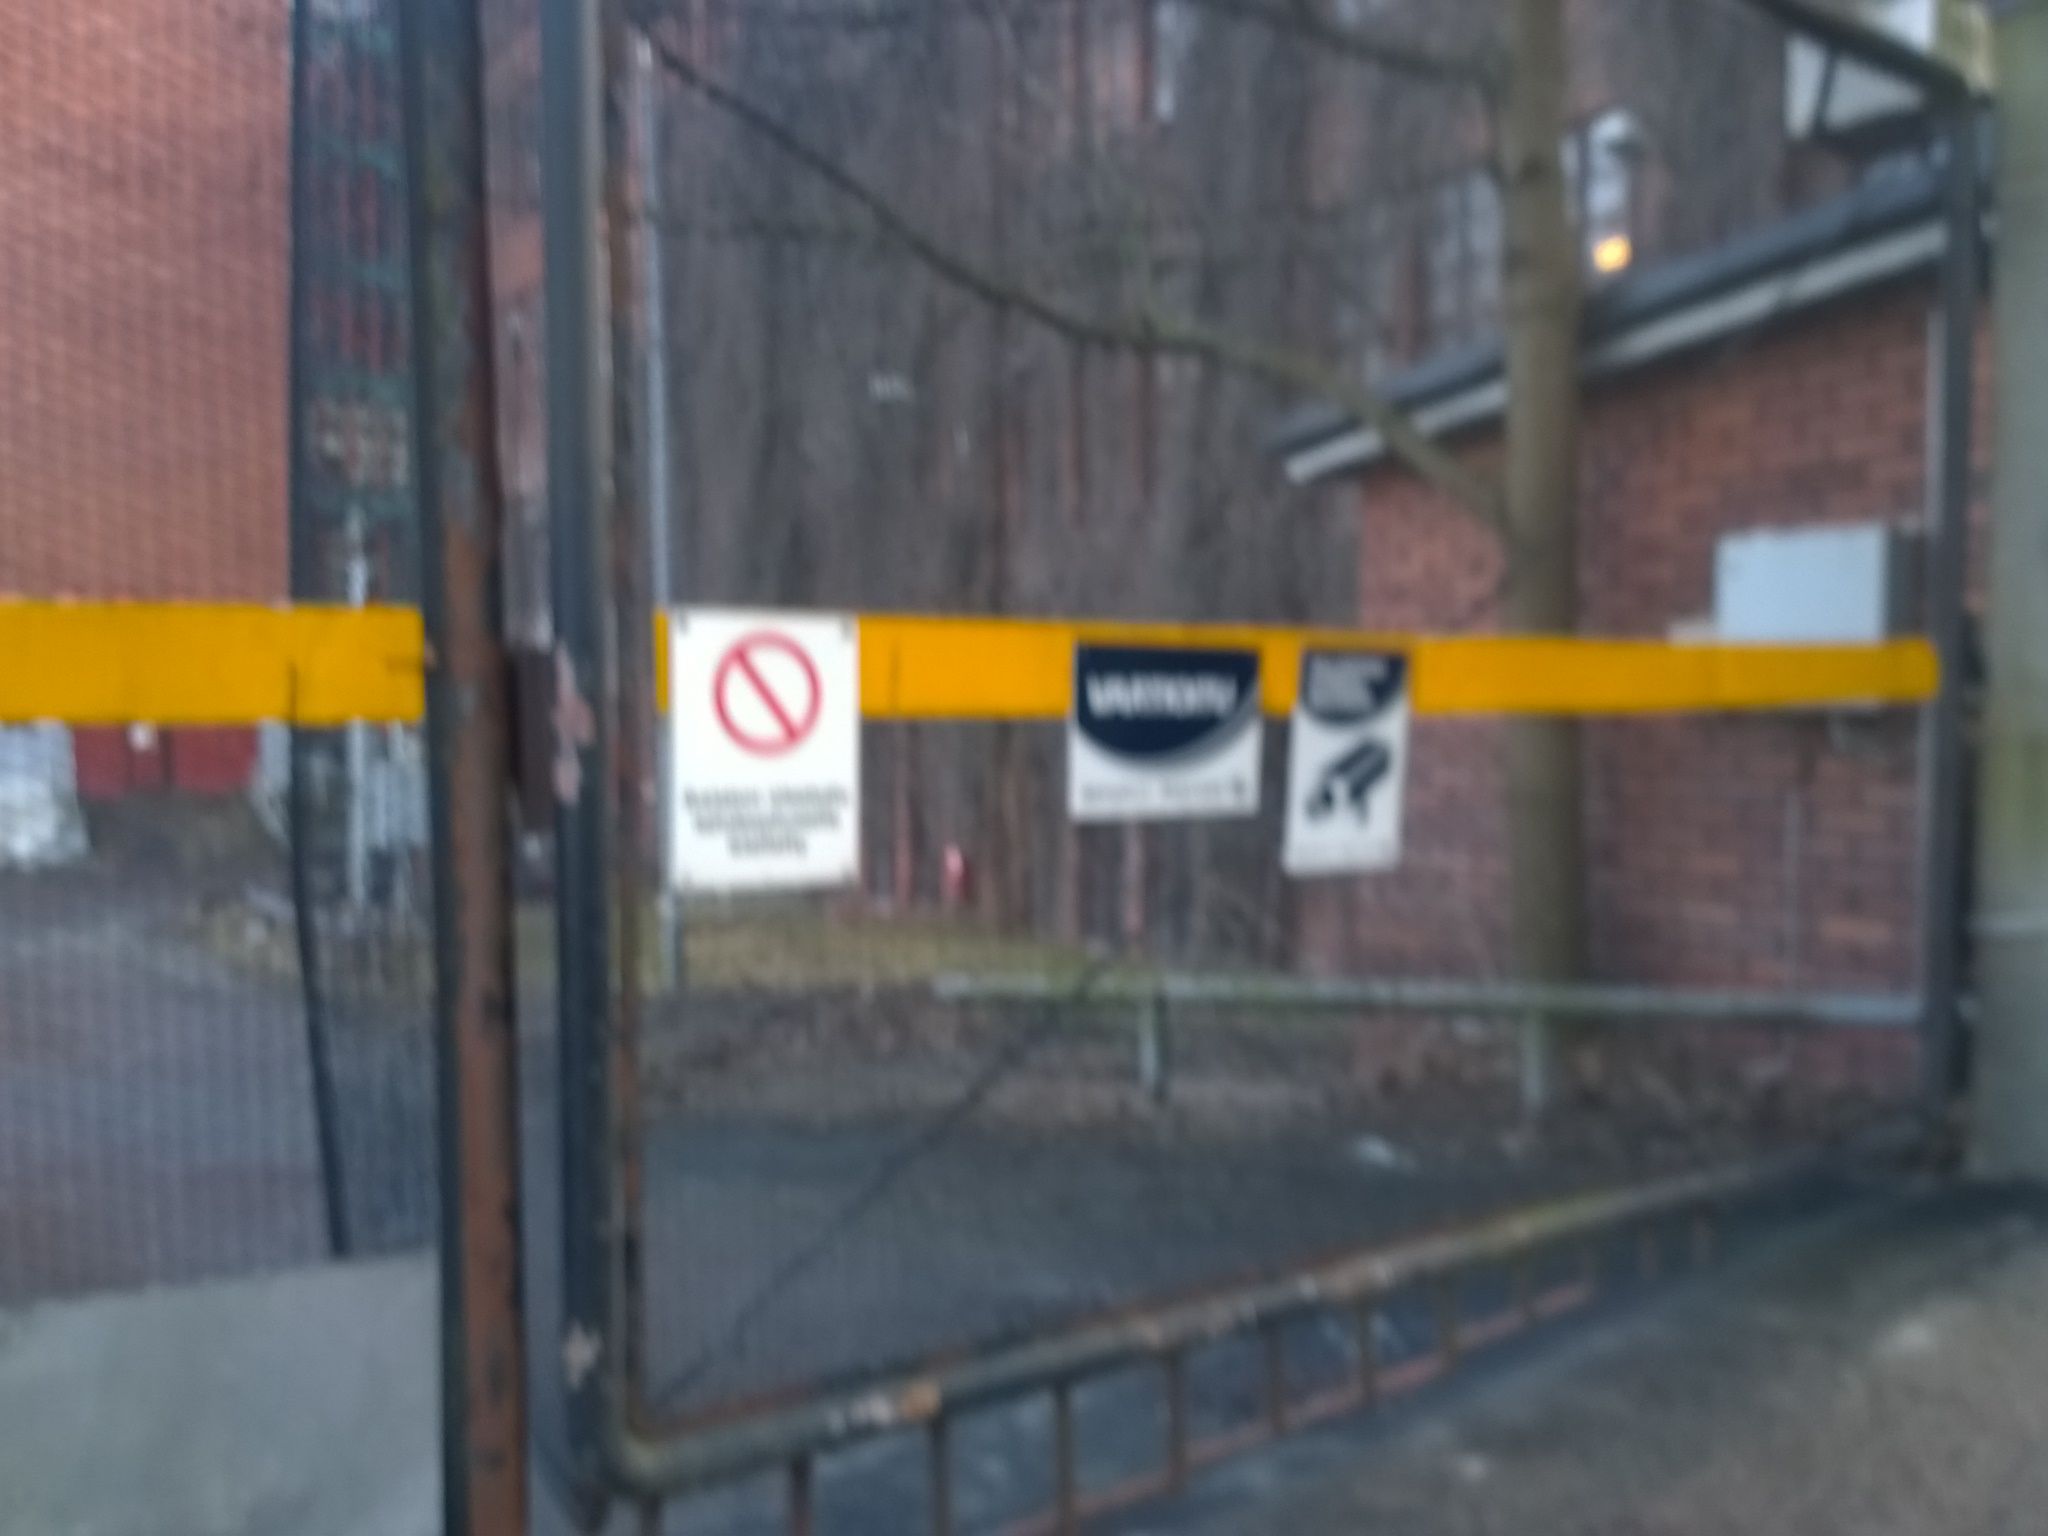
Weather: snowy
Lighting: day
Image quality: slightly poor
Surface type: walking surface
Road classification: steps, footway, corridor
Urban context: urban centre
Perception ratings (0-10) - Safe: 7.32, Lively: 6.72, Beautiful: 0.52, Boring: 4.53, Depressing: 4.22, Wealthy: 2.9